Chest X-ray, AP view. Patient: 54 years old, sex M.
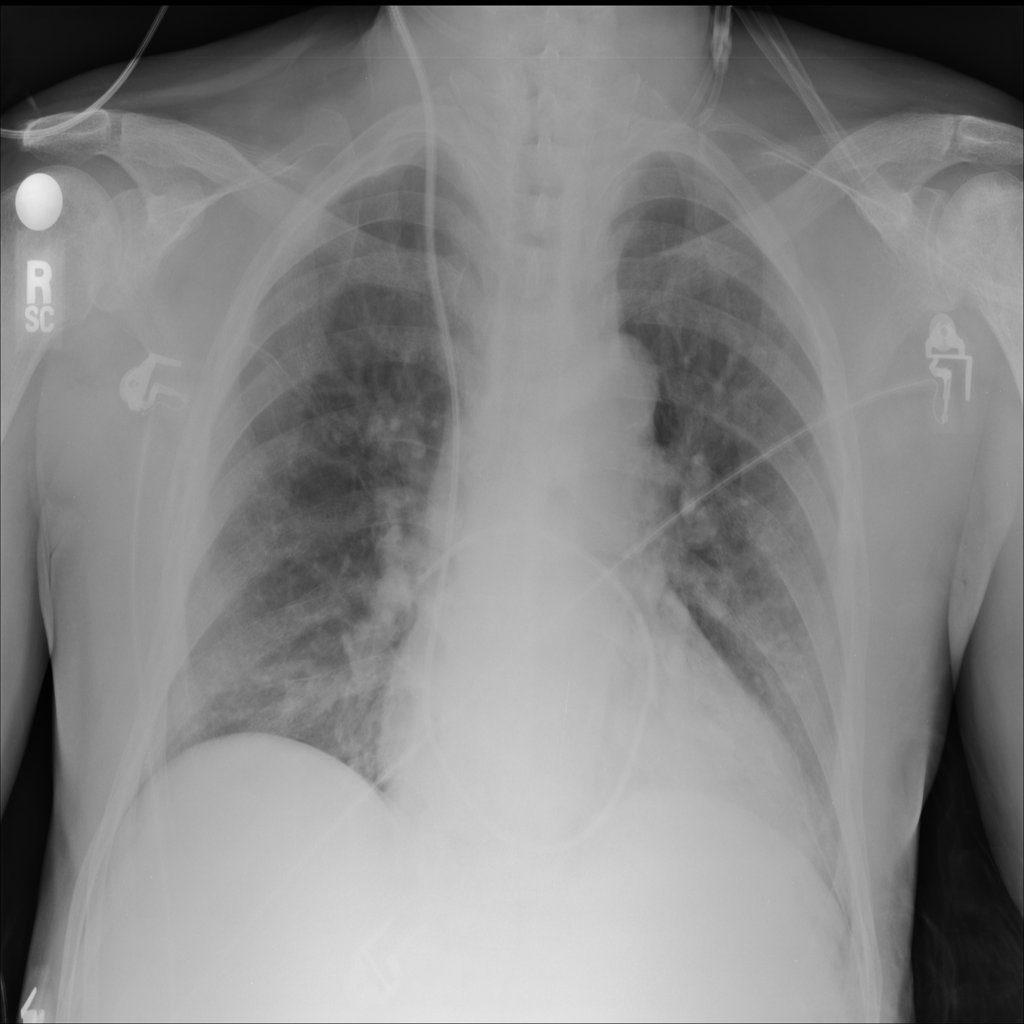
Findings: No Finding